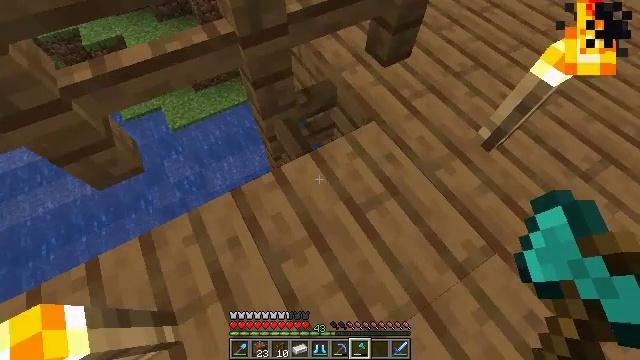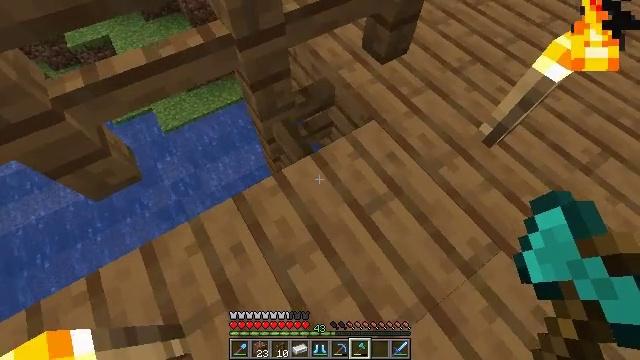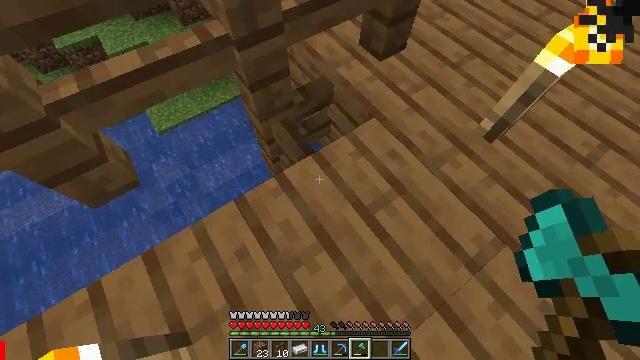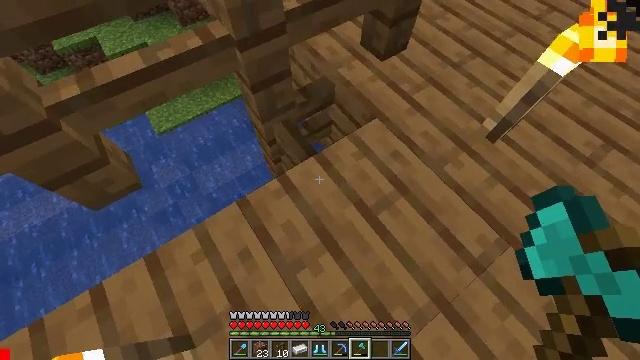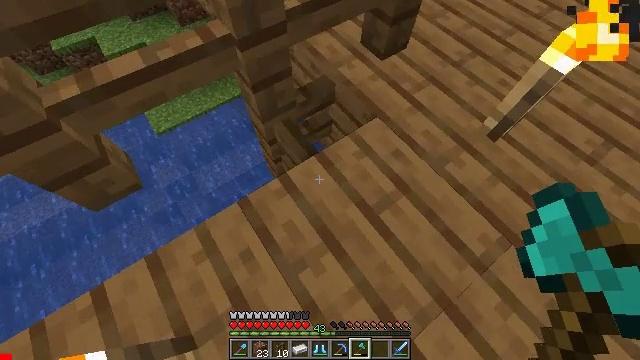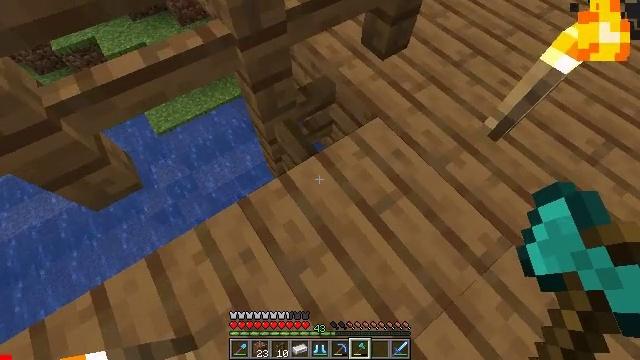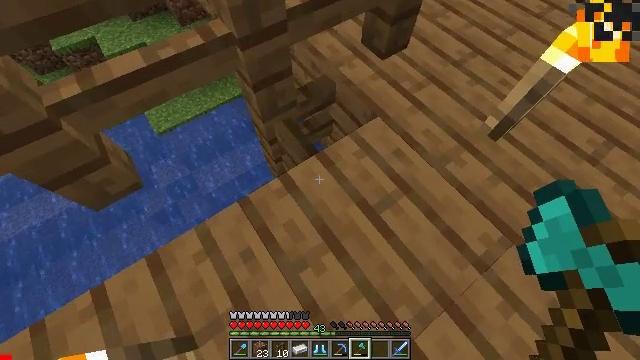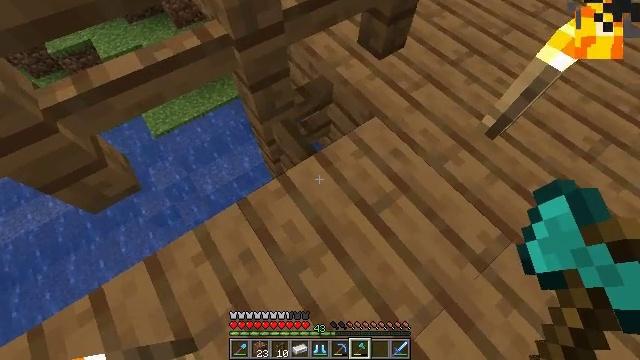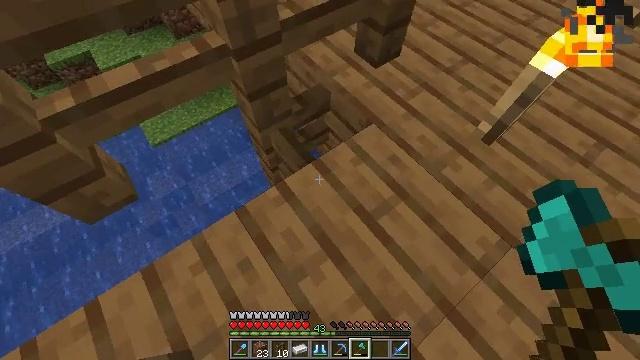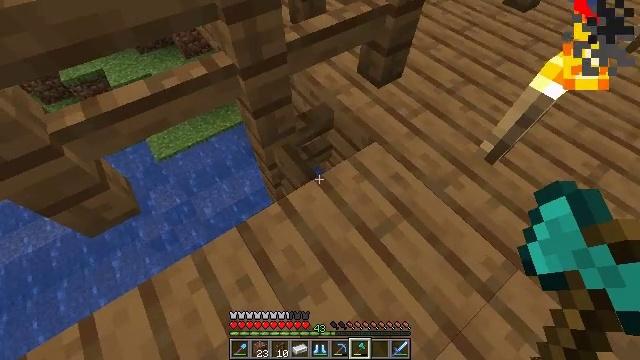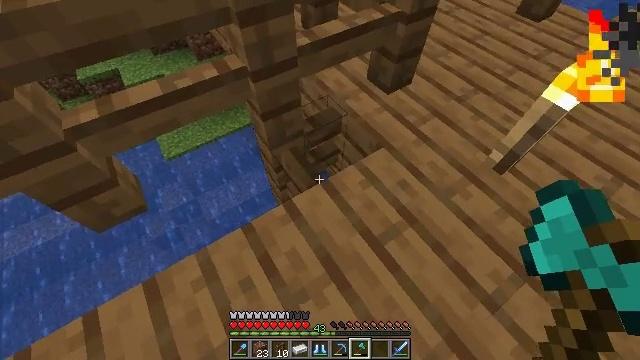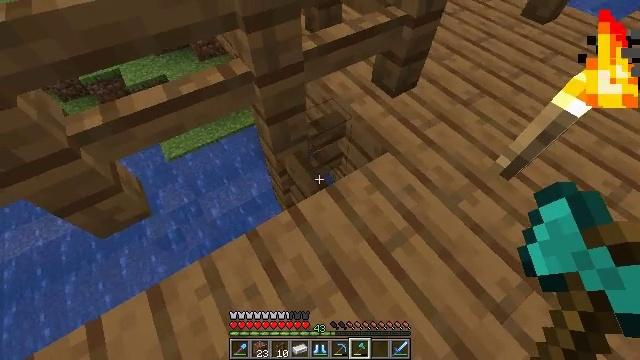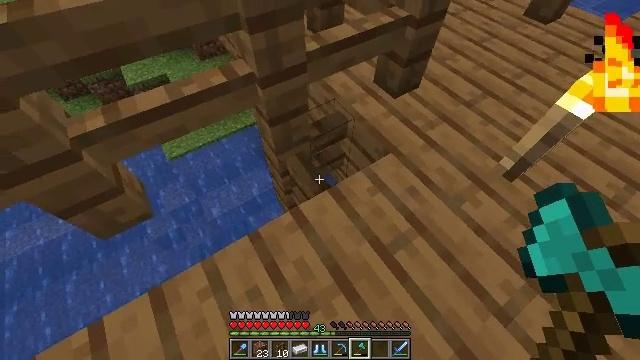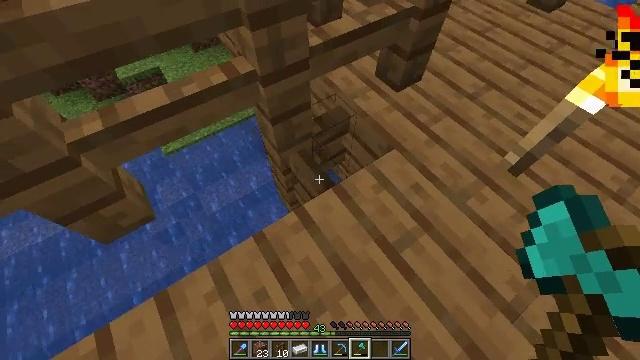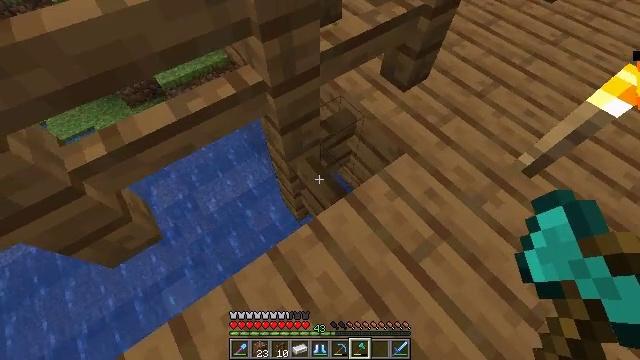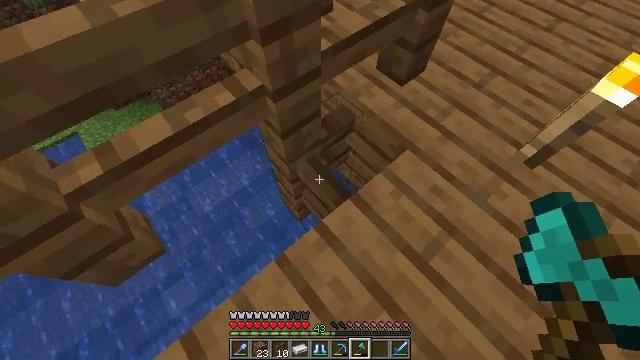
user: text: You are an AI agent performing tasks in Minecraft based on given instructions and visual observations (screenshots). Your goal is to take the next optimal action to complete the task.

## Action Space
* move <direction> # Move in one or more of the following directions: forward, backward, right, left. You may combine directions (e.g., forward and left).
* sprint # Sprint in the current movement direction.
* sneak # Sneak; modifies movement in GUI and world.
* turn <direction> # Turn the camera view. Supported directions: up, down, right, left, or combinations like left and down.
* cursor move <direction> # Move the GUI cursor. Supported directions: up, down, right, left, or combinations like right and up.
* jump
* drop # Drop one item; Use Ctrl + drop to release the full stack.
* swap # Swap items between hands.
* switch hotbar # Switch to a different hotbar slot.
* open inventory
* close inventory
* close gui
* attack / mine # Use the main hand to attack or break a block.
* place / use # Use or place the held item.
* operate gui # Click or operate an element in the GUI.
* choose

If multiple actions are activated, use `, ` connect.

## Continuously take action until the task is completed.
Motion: motion action
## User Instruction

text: Reclaim the spruce fence for reuse.
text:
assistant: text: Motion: sneak, turn right
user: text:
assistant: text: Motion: sneak, turn right
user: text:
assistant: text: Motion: sneak
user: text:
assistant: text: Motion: sneak
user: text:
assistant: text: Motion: sneak
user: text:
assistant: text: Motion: sneak
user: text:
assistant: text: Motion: sneak
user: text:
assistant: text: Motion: sneak, turn up
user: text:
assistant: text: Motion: sneak, turn left and up
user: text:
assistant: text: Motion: sneak, turn left
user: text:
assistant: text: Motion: move forward and move left, sneak
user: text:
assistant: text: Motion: move forward and move left, sneak
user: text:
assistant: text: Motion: move forward and move left, sneak, turn right and down
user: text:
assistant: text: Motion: move forward and move left, sneak, turn right and down
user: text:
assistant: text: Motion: move forward and move left, sneak, turn right and down
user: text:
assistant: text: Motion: sneak, turn right
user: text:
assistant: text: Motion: sneak
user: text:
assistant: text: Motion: sneak
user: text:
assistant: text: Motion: sneak
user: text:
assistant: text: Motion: sneak
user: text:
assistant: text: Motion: sneak
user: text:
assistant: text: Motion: sneak
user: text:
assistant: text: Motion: sneak, attack / mine
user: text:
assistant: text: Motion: sneak, turn right, attack / mine
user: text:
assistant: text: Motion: sneak, turn right, attack / mine
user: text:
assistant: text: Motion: sneak, attack / mine
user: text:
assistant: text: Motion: sneak, attack / mine
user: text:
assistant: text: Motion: sneak, attack / mine
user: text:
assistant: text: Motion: sneak, attack / mine
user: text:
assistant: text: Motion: sneak, attack / mine